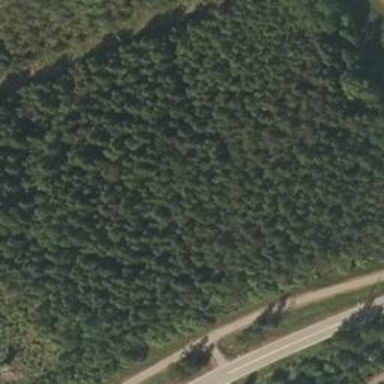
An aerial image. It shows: Woodland with evergreen needle-leaved trees.